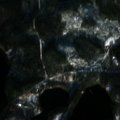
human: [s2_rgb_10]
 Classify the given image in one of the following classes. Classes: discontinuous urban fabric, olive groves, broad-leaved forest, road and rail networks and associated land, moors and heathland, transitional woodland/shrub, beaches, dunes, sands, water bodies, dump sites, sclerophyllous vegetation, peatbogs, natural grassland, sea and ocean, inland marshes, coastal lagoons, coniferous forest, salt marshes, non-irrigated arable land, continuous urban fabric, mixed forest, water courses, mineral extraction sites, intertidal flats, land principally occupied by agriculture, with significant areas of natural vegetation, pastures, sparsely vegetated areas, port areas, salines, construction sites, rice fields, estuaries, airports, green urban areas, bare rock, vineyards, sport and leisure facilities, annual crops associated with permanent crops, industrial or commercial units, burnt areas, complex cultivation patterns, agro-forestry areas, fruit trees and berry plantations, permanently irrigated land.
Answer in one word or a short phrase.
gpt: coniferous forest, mixed forest, transitional woodland/shrub, water bodies